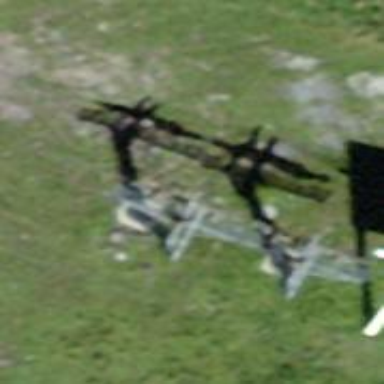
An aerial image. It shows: Pylon for aerialway.